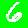
Digit: 6